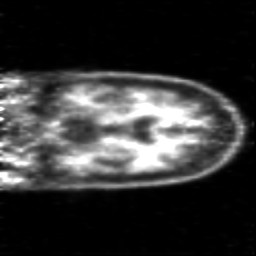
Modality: PET
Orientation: coronal
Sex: female
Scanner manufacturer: siemens